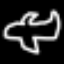
Label: airplane